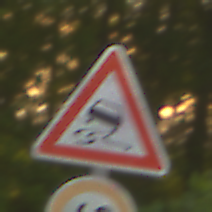
Verkehrszeichen: SchleuderOderRutschgefahr
Zusatzzeichen unten: Geschwindigkeit60
Umgebung: Outdoor, RoadRail
Tageszeit: SunriseSunset
Wetter: Clear
Licht: Natural
Jahreszeit: NotSpecified
Kontrast: LowContrast